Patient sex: F
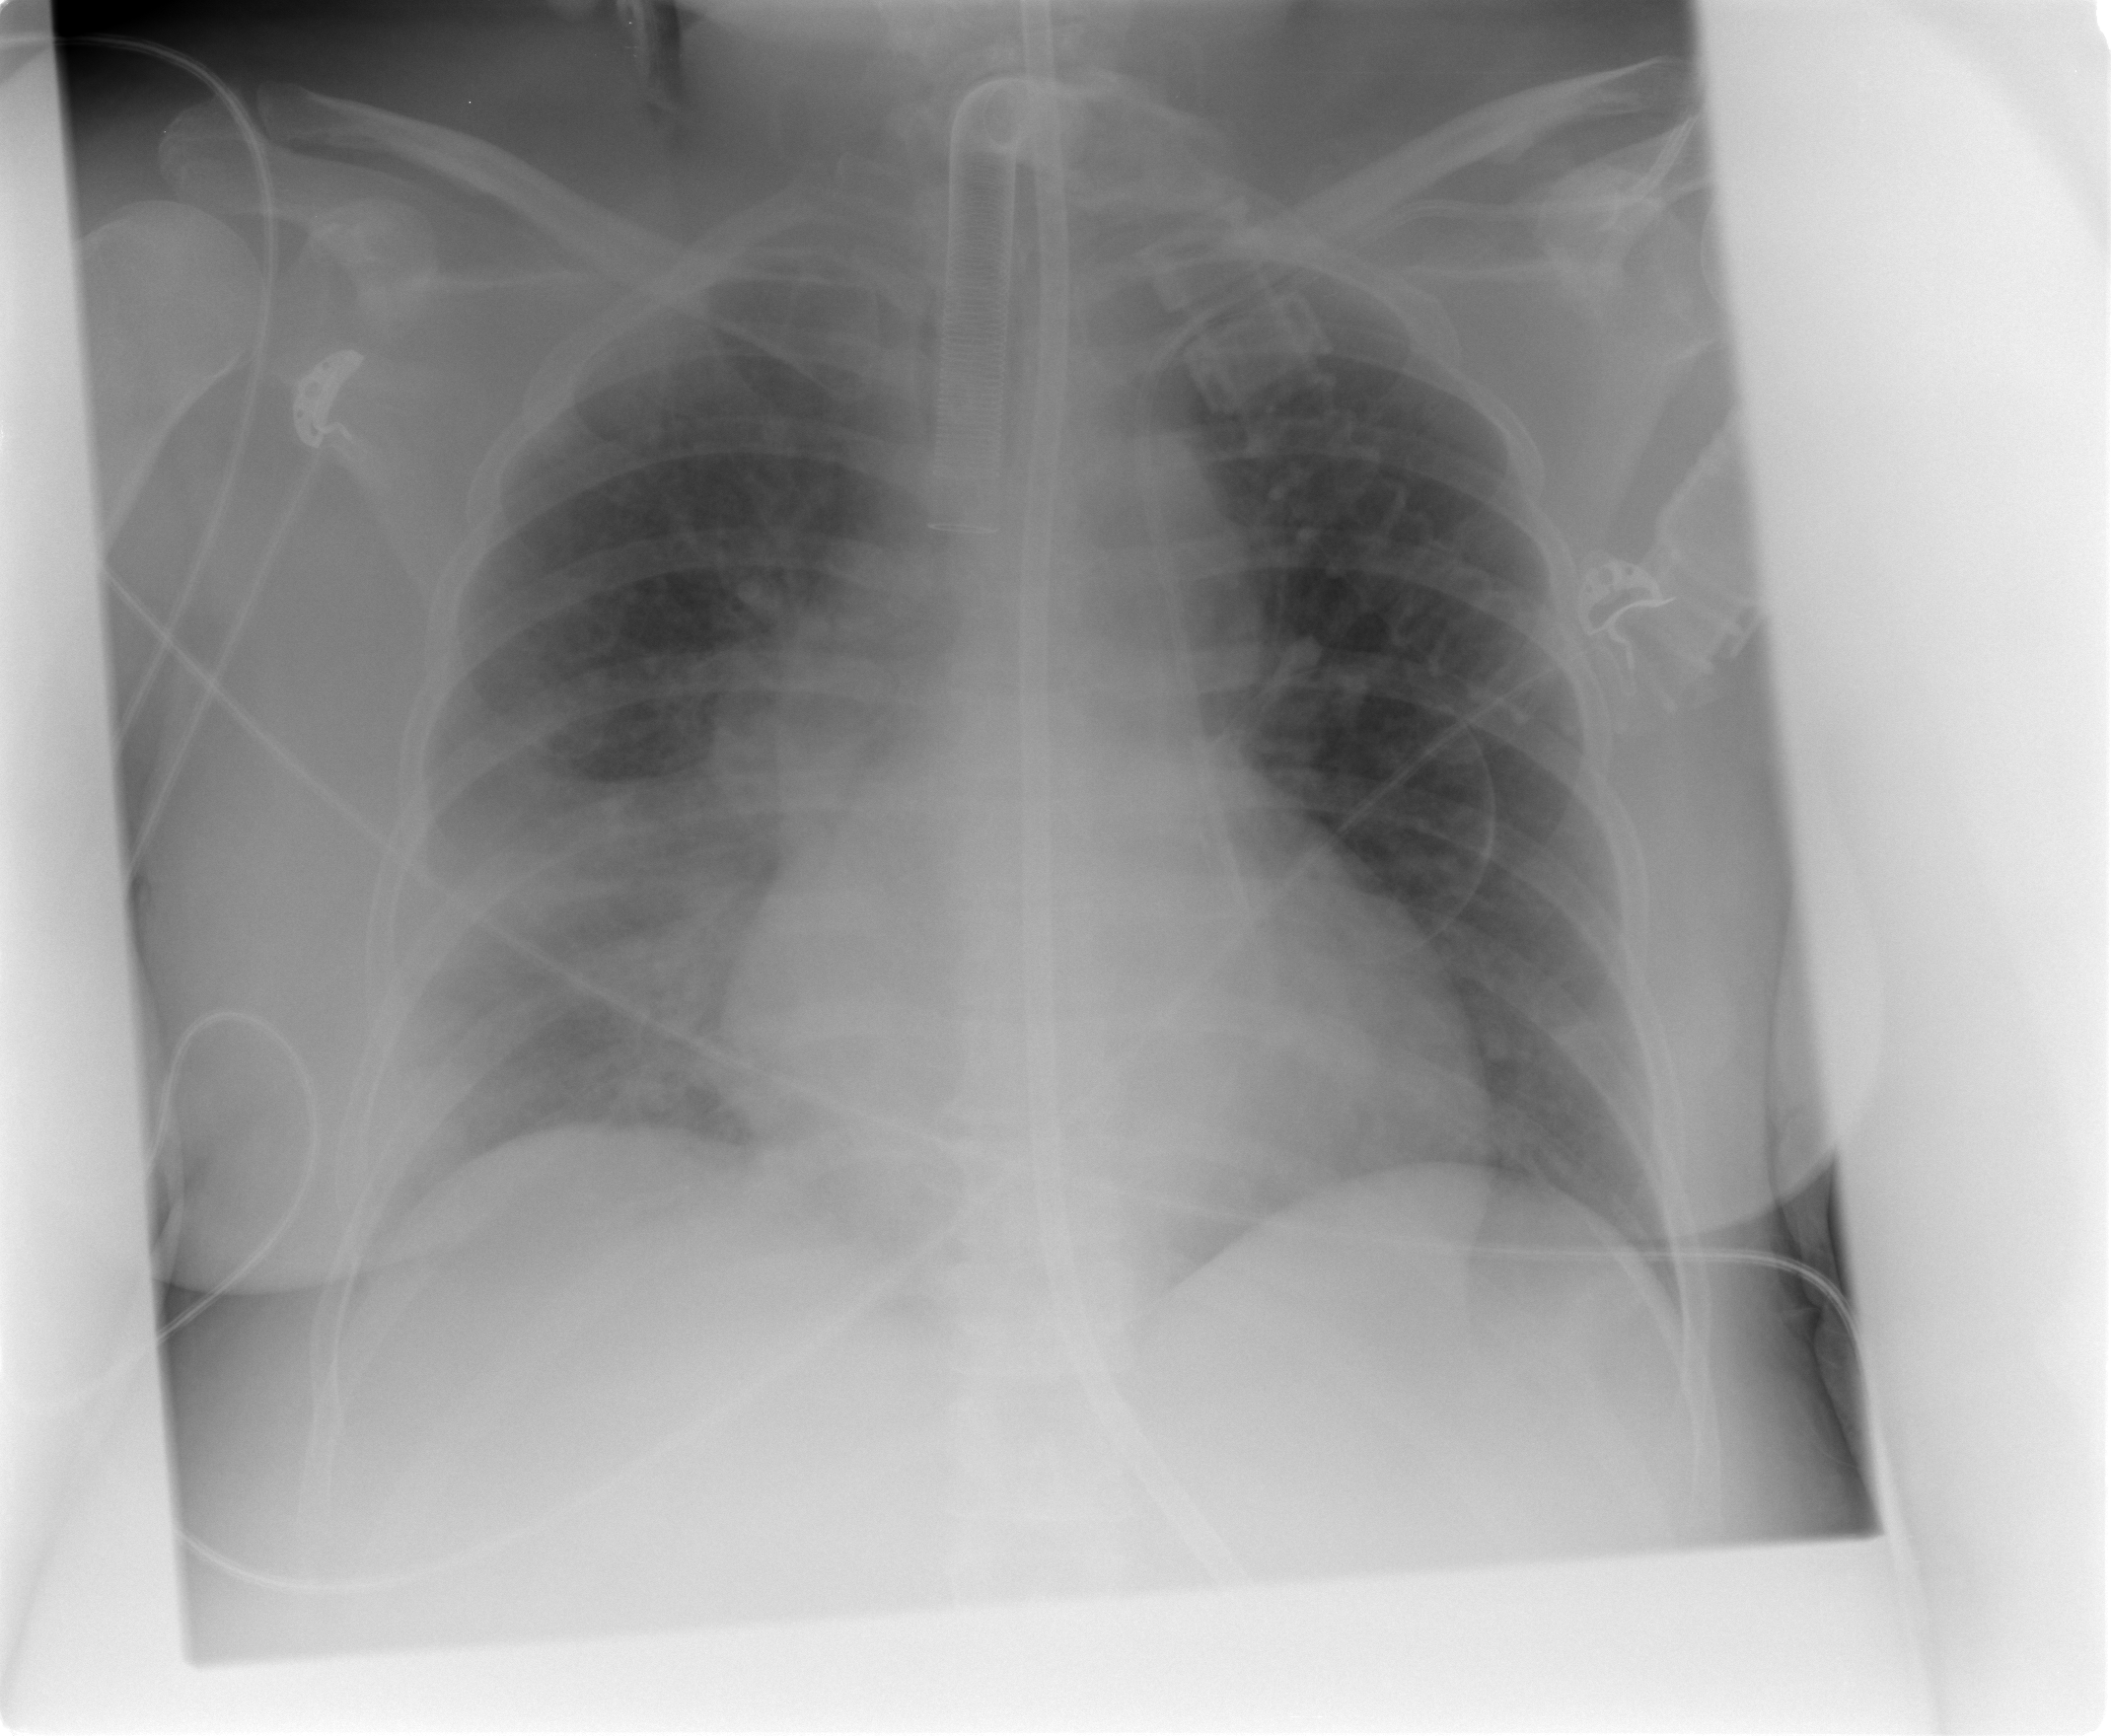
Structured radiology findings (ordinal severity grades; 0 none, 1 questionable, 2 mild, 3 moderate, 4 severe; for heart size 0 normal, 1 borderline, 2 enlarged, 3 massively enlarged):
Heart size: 2
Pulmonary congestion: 2
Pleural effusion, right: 1
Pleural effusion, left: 0
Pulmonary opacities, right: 3
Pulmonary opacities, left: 2
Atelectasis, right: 2
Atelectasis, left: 2